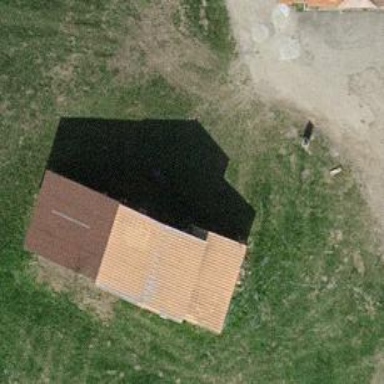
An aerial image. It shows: Shed.